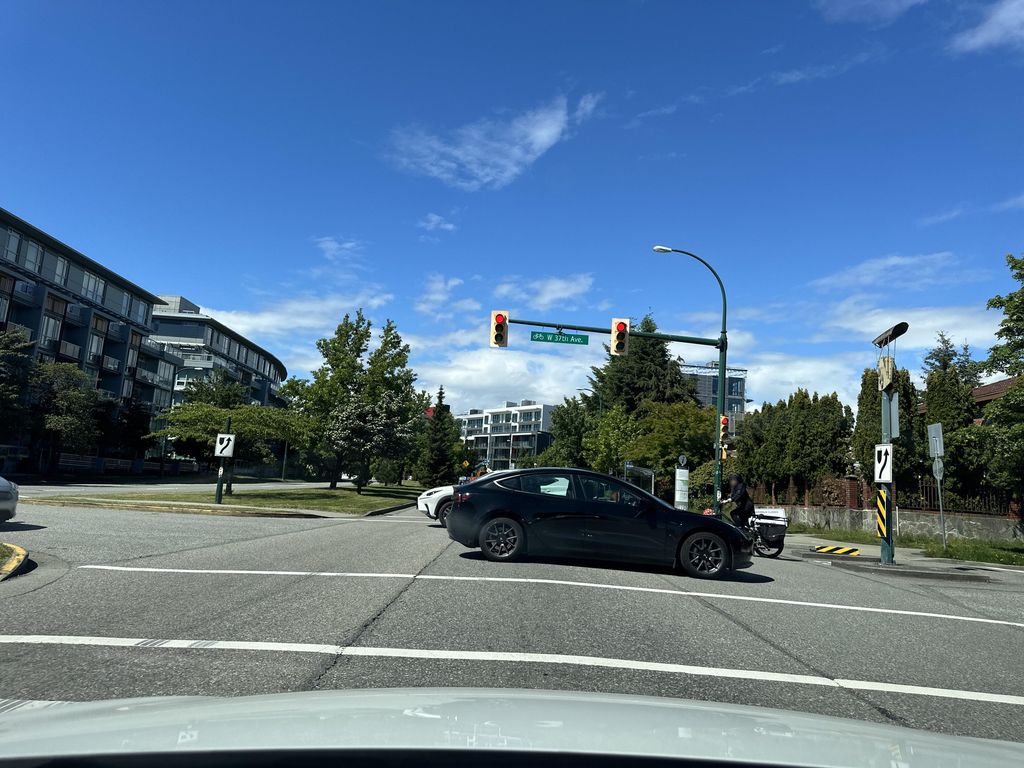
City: vancouver